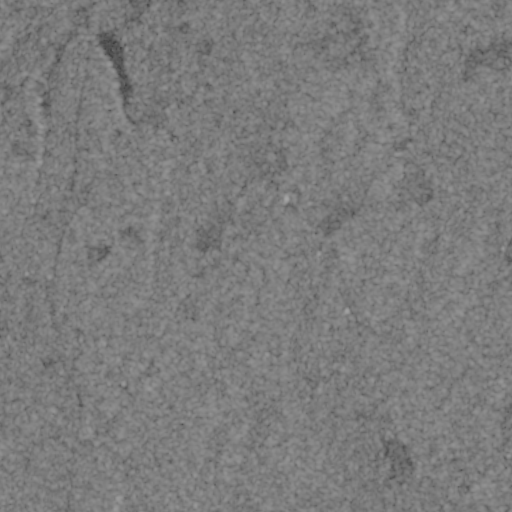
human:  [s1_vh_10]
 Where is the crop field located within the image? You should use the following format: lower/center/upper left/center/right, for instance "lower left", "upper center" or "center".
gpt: The crop field is located in the left of the image.
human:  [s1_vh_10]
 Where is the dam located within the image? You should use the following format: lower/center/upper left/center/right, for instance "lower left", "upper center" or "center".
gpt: The dam is located in the upper left of the image.
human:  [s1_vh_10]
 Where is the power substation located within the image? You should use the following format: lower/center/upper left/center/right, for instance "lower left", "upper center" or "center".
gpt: The power substation is located in the lower left of the image.
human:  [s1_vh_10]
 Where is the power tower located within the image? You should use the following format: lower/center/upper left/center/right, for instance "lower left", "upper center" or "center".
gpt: The power tower is located in the lower of the image.
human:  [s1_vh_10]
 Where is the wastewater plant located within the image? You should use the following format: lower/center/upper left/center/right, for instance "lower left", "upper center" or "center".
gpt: The wastewater plant is located in the upper left of the image.
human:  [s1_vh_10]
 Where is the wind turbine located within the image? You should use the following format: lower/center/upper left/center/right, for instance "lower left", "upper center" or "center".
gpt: The wind turbine is located in the lower left of the image.
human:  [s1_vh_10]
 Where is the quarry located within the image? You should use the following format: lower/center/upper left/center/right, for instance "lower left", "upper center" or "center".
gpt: There is no quarry in the image.

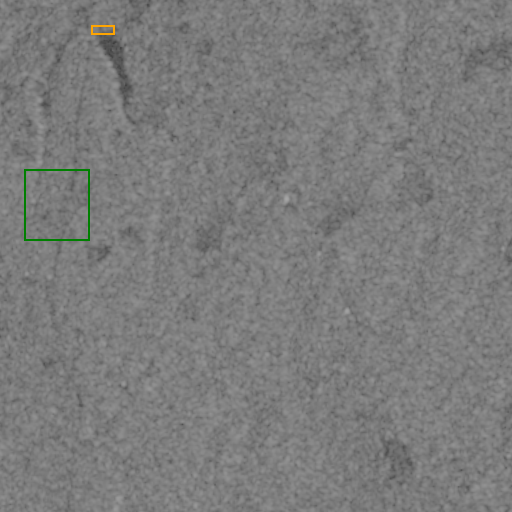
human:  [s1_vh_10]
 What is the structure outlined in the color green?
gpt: The structure outlined in green is a crop field.
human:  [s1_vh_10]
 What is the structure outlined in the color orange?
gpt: The structure outlined in orange is a dam.
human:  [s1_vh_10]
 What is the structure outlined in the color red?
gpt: There is no red outline.